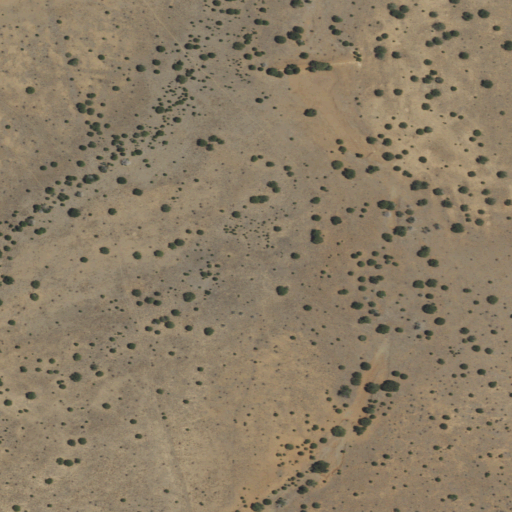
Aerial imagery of valley in New Mexico named Arroyo Hondo containing shrub and grassland